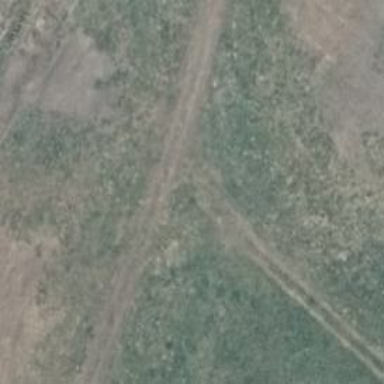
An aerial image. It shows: Grassy track road with grade 4 track type.